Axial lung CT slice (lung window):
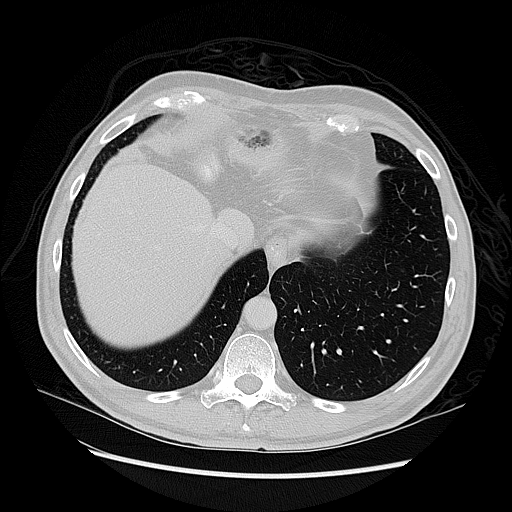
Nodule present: no